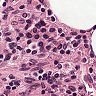
Metastatic tissue present: no